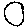
Label: circle